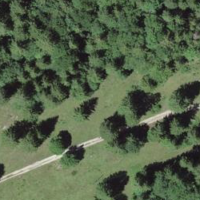
EUNIS habitat code: 41
Species observed at this site:
Cynoglossum officinale